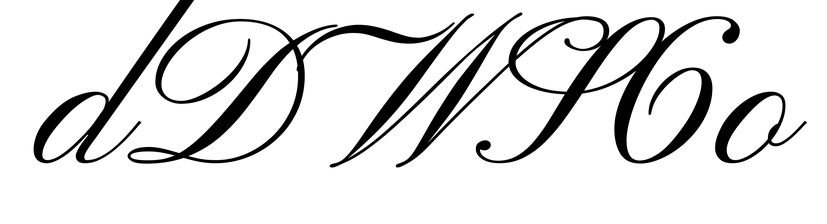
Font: PinyonScript-Regular